Question: I have just started using FancyBox and am currently trying to create a series of input fields within. I have found with the following code (extremely trimmed down to try and figure out what is wrong) that when the FancyBox displays, the element is not editable and I am not sure why.
HTML Markup:
'''
<div id="divFancyBoxTest">
<input type="text" id="something" value="test" />
</div>
'''
JS:
'''
$.fancybox.open($("#divFancyBoxTest"));
'''
..In the following image the input control is not accessible.

Does anyone know why this is? I have been poring over all CSS and related code and I can't figure out why this is happening.
fancyBox v2.1.4
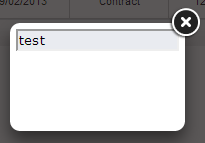
Answer: Take a look at this: <URL>
'''
$.fancybox.open([{
content: $('#divFancyBoxTest').html(),
title: 'Input box'
}, ], {
padding: 0
});
'''